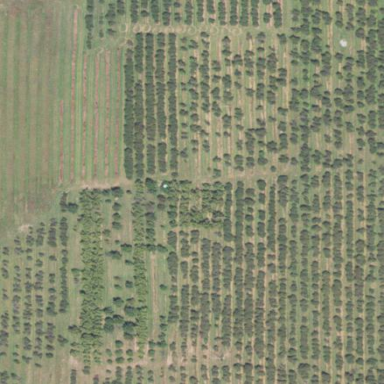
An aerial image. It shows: Orchard.